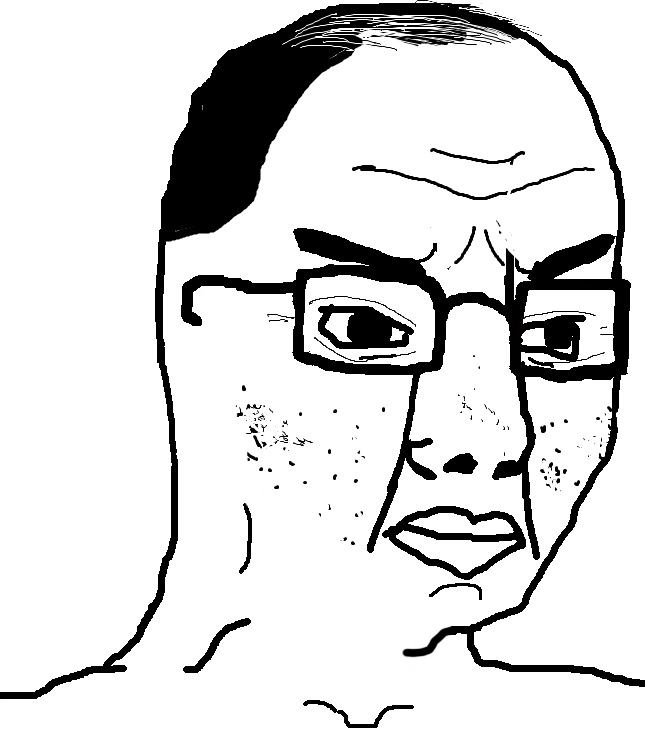
Label: 5_Poljak